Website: bh-photo
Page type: payment
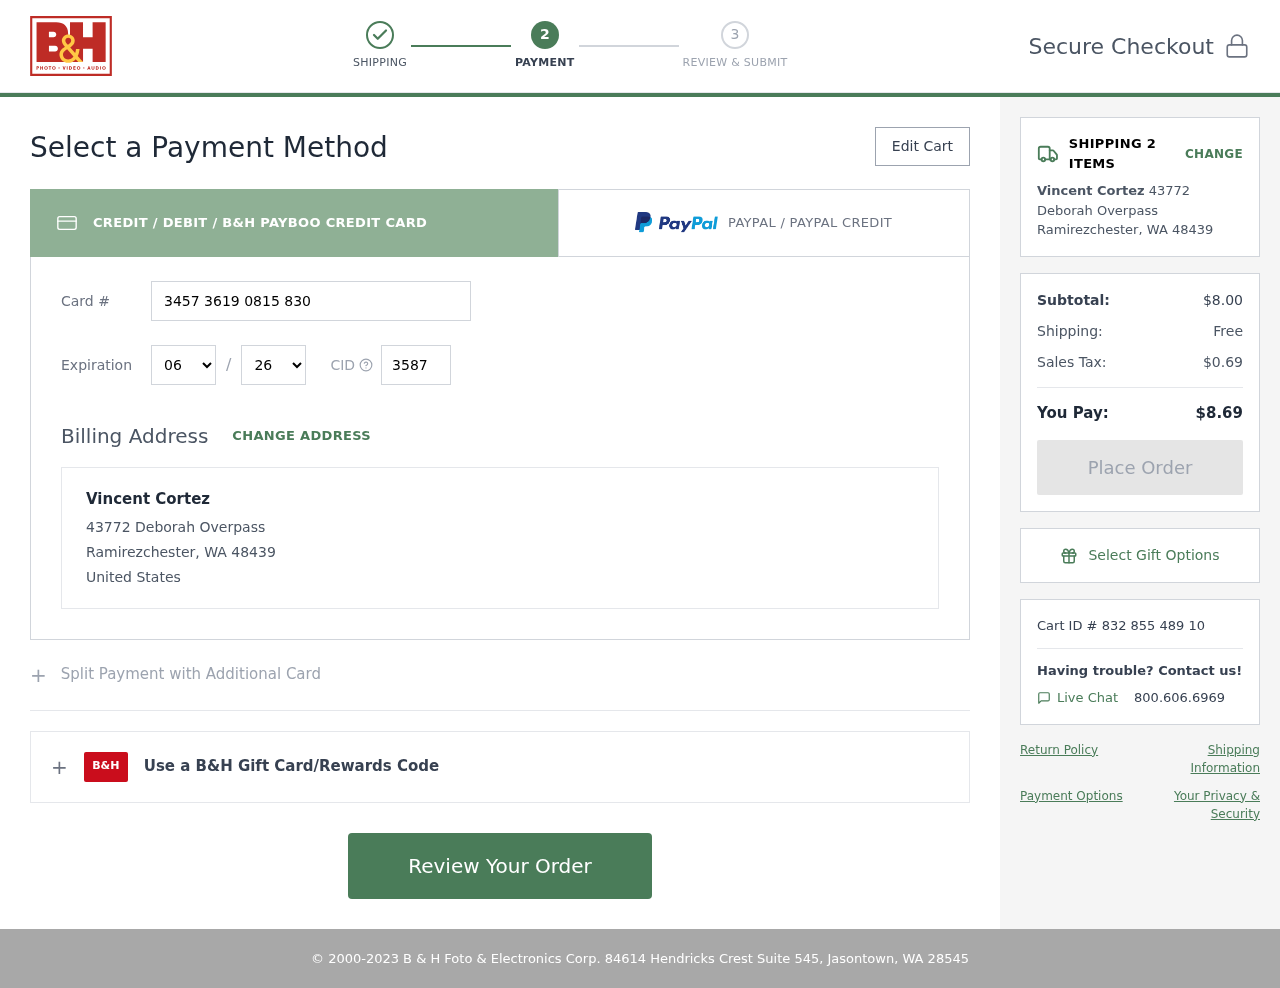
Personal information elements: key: PII_CARD_CVV
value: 3587
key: PII_CARD_EXPIRY_MONTH
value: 06
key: PII_CARD_EXPIRY_YEAR
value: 26
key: PII_CARD_NUMBER
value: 3457 3619 0815 830
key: PII_CITY_STATE_ZIP
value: Ramirezchester, WA 48439
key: PII_COUNTRY
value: United States
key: PII_FULLNAME
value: Vincent Cortez
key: PII_STREET
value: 43772 Deborah Overpass
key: PII_FULLNAME2
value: Vincent Cortez
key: PII_CITY
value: Ramirezchester
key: PII_STATE_ABBR
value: WA
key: PII_POSTCODE
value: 48439
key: PII_POSTCODE_FULL
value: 48439
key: PII_CITY_STATE
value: Ramirezchester, WA
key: PII_POSTCODE_NUMERIC
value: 48439
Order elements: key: ORDER_NUM_ITEMS
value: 2
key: ORDER_SUBTOTAL
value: $8.00
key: ORDER_SHIPPING_COST
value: Free
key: ORDER_TAX
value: $0.69
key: ORDER_TOTAL
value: $8.69
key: ORDER_ID
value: Cart ID # 832 855 489 10